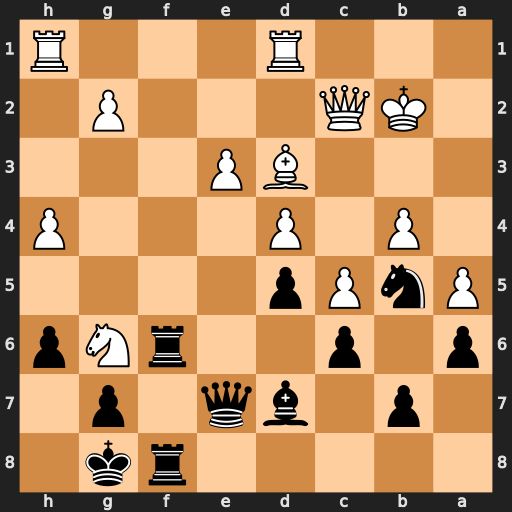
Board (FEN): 5rk1/1p1bq1p1/p1p2rNp/PnPp4/1P1P3P/3BP3/1KQ3P1/3R3R
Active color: b
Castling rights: -
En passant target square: -
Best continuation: Qxe3 Nxf8 Rf2